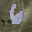
Label: 6